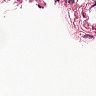
Metastatic tissue present: no